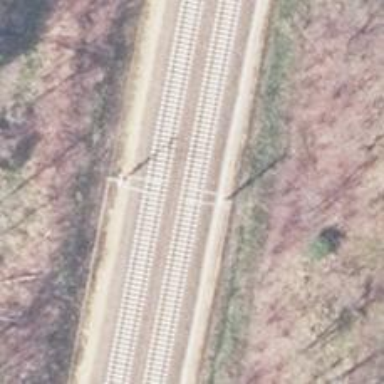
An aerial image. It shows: Milestone along the railway track with catenary mast.